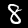
Digit: 8